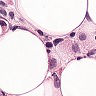
Metastatic tissue present: yes